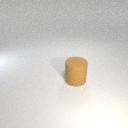
large brown rubber cylinder